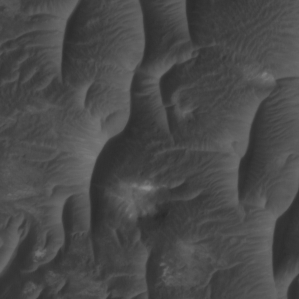
Label: non_frost